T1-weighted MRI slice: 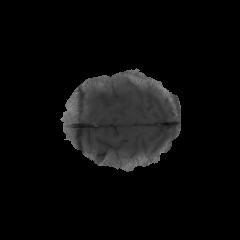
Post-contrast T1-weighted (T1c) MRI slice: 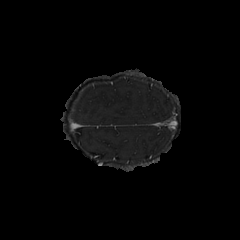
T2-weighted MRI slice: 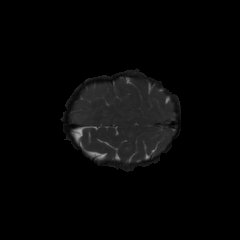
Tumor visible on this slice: no